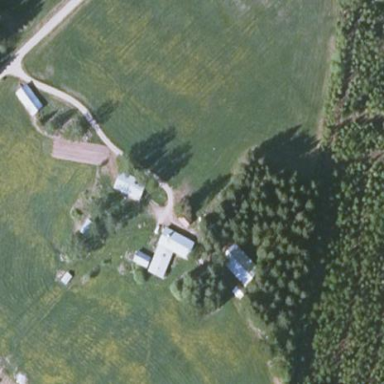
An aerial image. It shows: Farmyard area.